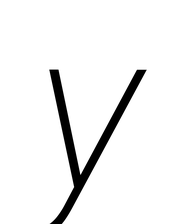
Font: Roboto-Italic_ExtraLight_Italic